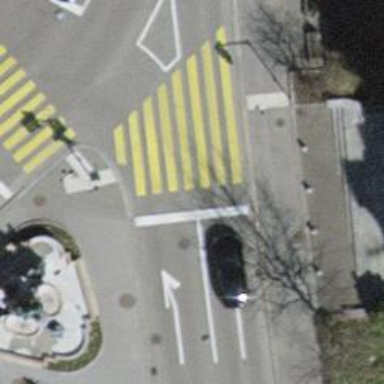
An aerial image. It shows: Crossing with traffic signals.